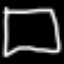
Label: square